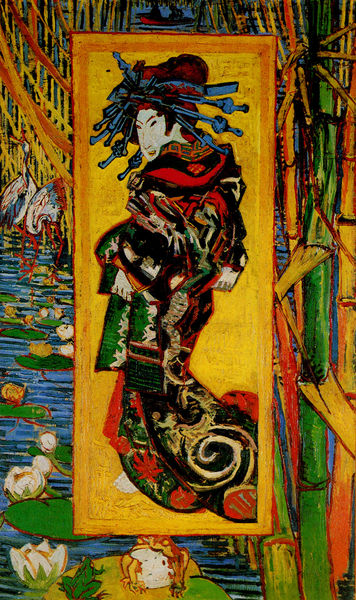
Titel: Japonaiserei: Oiran
Künstler: Vincent van Gogh
Standort: Amsterdam
Institution: Van Gogh Museum
Schlagwörter: blau, blätter, gemälde, hand, körper, mann, meer, umhang, vogel, wasser, weiß, fluss, gelb, grün, landschaft, see, teich, blume, blumen, bunt, frau, frisur, haar, holz, hut, kleid, mund, nase, orange, rücken, schmuck, schwarz, blick, blüte, blüten, dame, rot, tier, tiere, expressionismus, malerei, muster, ornament, tanz, teppich, augen, gesicht, rahmen, bild, hände, porträt, öl, natur, schilf, spiegelung, vögel, brücke, pastos, schlank, figur, gewand, gold, haare, kutte, mantel, stoff, blatt, pflanzen, prostituierte, seide, boot, ruder, garten, perücke, schärpe, farbig, holzschnitt, japan, wellen, schnabel, flagge, moderne, farbe, füsse, duktus, tapete, wandteppich, monet, ruderboot, japonismus, japanerin, japanisch, striche, barfuss, schild, maske, fuss, orient, asien, geisha, druck, asiatisch, tracht, chinesisch, china, holzscnitt, dickicht, mittelalter, seerosen, bambus, seerose, bild im bild, lilien, wandbild, alte frau, kräftig, drachen, frosch, flamingos, osten, grell, haarnadeln, schnitz, han, seerosenteich, teichrosen, lotus, nutte, storch, reier, wasserlilien, kimono, chinese, samurai, hure, japaner, fischreiher, störche, sarong, komono, fare, schilfgrün, seerosenblatt, seischa, umgewendet, unt, weissgesicht, hinterglas, wasserrosen, wasserlilie, hokusai, harschmuck